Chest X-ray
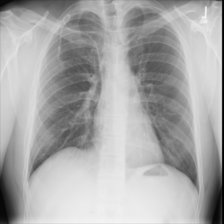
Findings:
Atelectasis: negative
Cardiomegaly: negative
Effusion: negative
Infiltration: negative
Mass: negative
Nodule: negative
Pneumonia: negative
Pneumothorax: negative
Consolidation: negative
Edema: negative
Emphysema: negative
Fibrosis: negative
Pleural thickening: negative
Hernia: negative